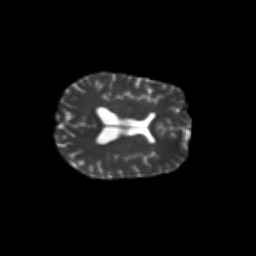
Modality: T2w
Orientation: axial
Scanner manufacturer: siemens
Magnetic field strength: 3 T
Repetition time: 9.2 s
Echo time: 0.084 s